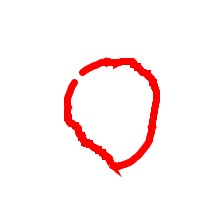
Shape: circle